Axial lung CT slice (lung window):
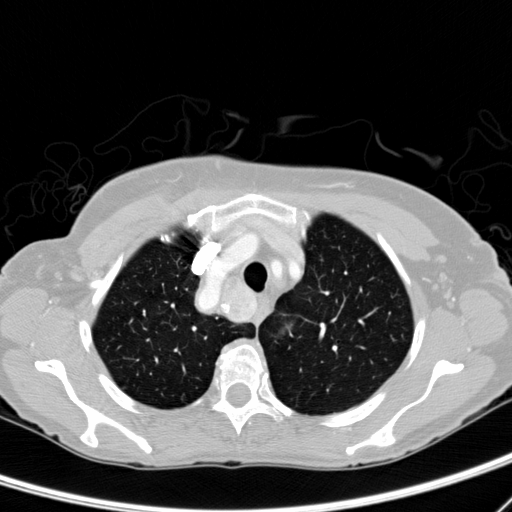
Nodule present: no